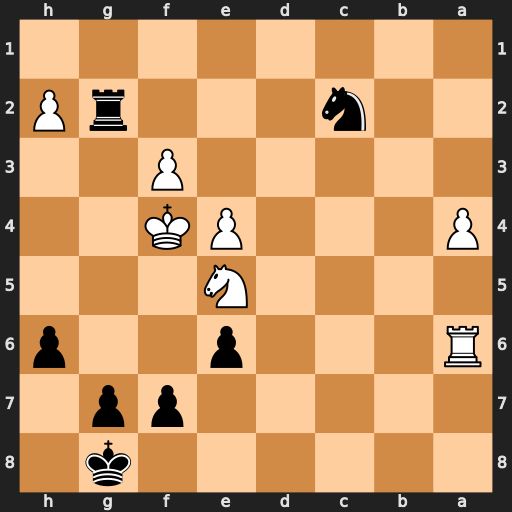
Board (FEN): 6k1/5pp1/R3p2p/4N3/P3PK2/5P2/2n3rP/8
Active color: b
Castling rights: -
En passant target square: -
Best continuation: g5#